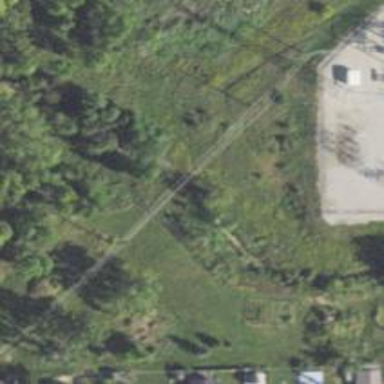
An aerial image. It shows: Abandoned railway.